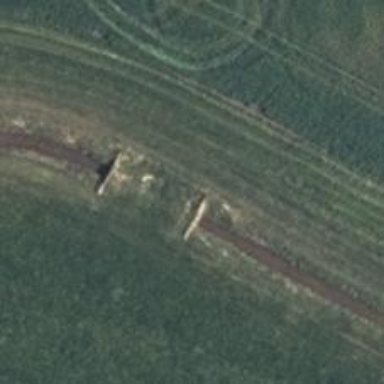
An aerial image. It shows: Culvert tunnel.